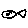
Label: fish